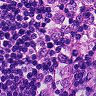
Metastatic tissue present: yes